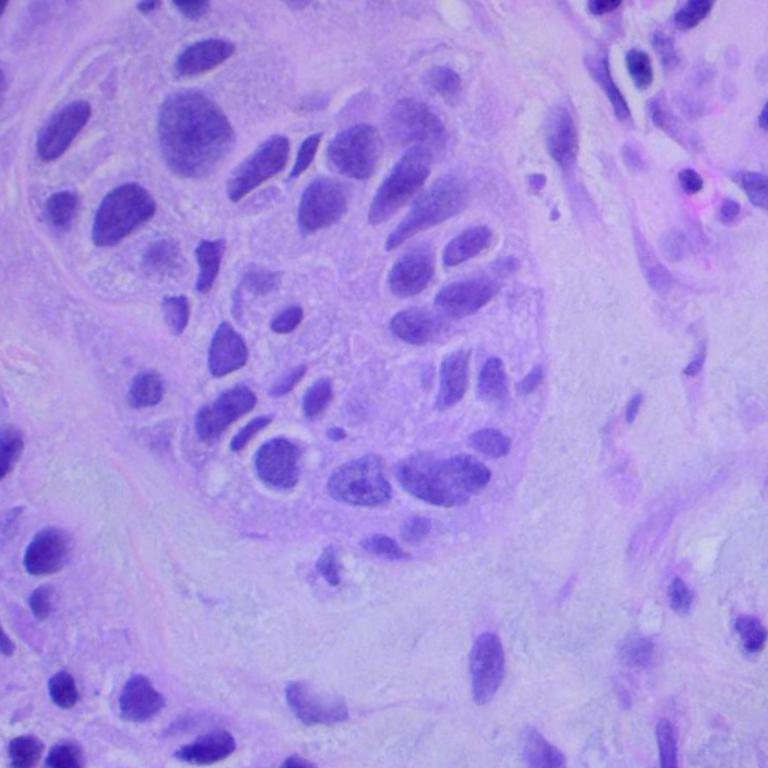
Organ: lung
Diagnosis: squamous carcinomas